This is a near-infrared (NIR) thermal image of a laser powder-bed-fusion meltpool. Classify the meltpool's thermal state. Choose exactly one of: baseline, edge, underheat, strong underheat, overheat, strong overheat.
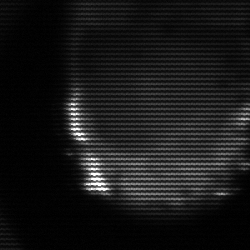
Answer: edge